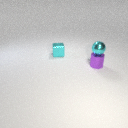
small purple metal cylinder in front of small cyan metal cube